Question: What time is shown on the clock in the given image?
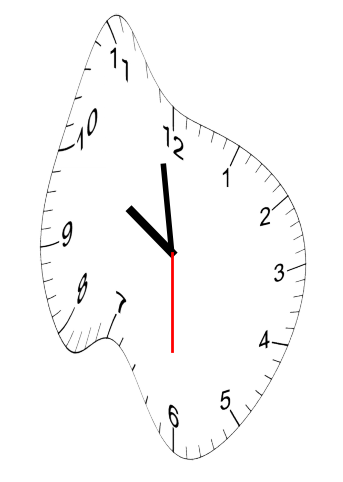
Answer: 09:58:30